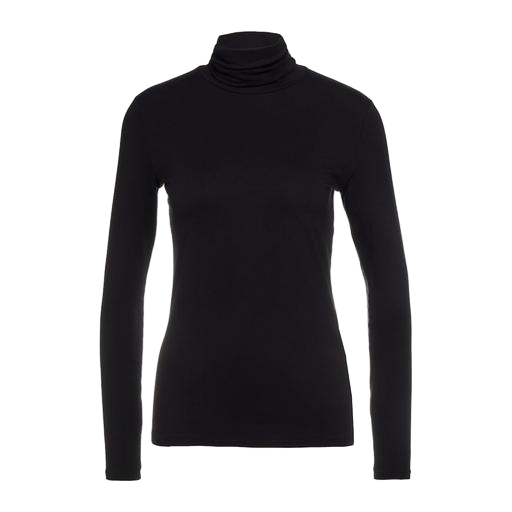
black polo-neck top, vero moda black high neck blouse, high-neck top, white background